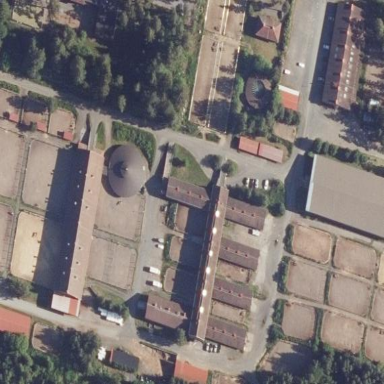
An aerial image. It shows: Stable building.